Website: home-depot
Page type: billing-address
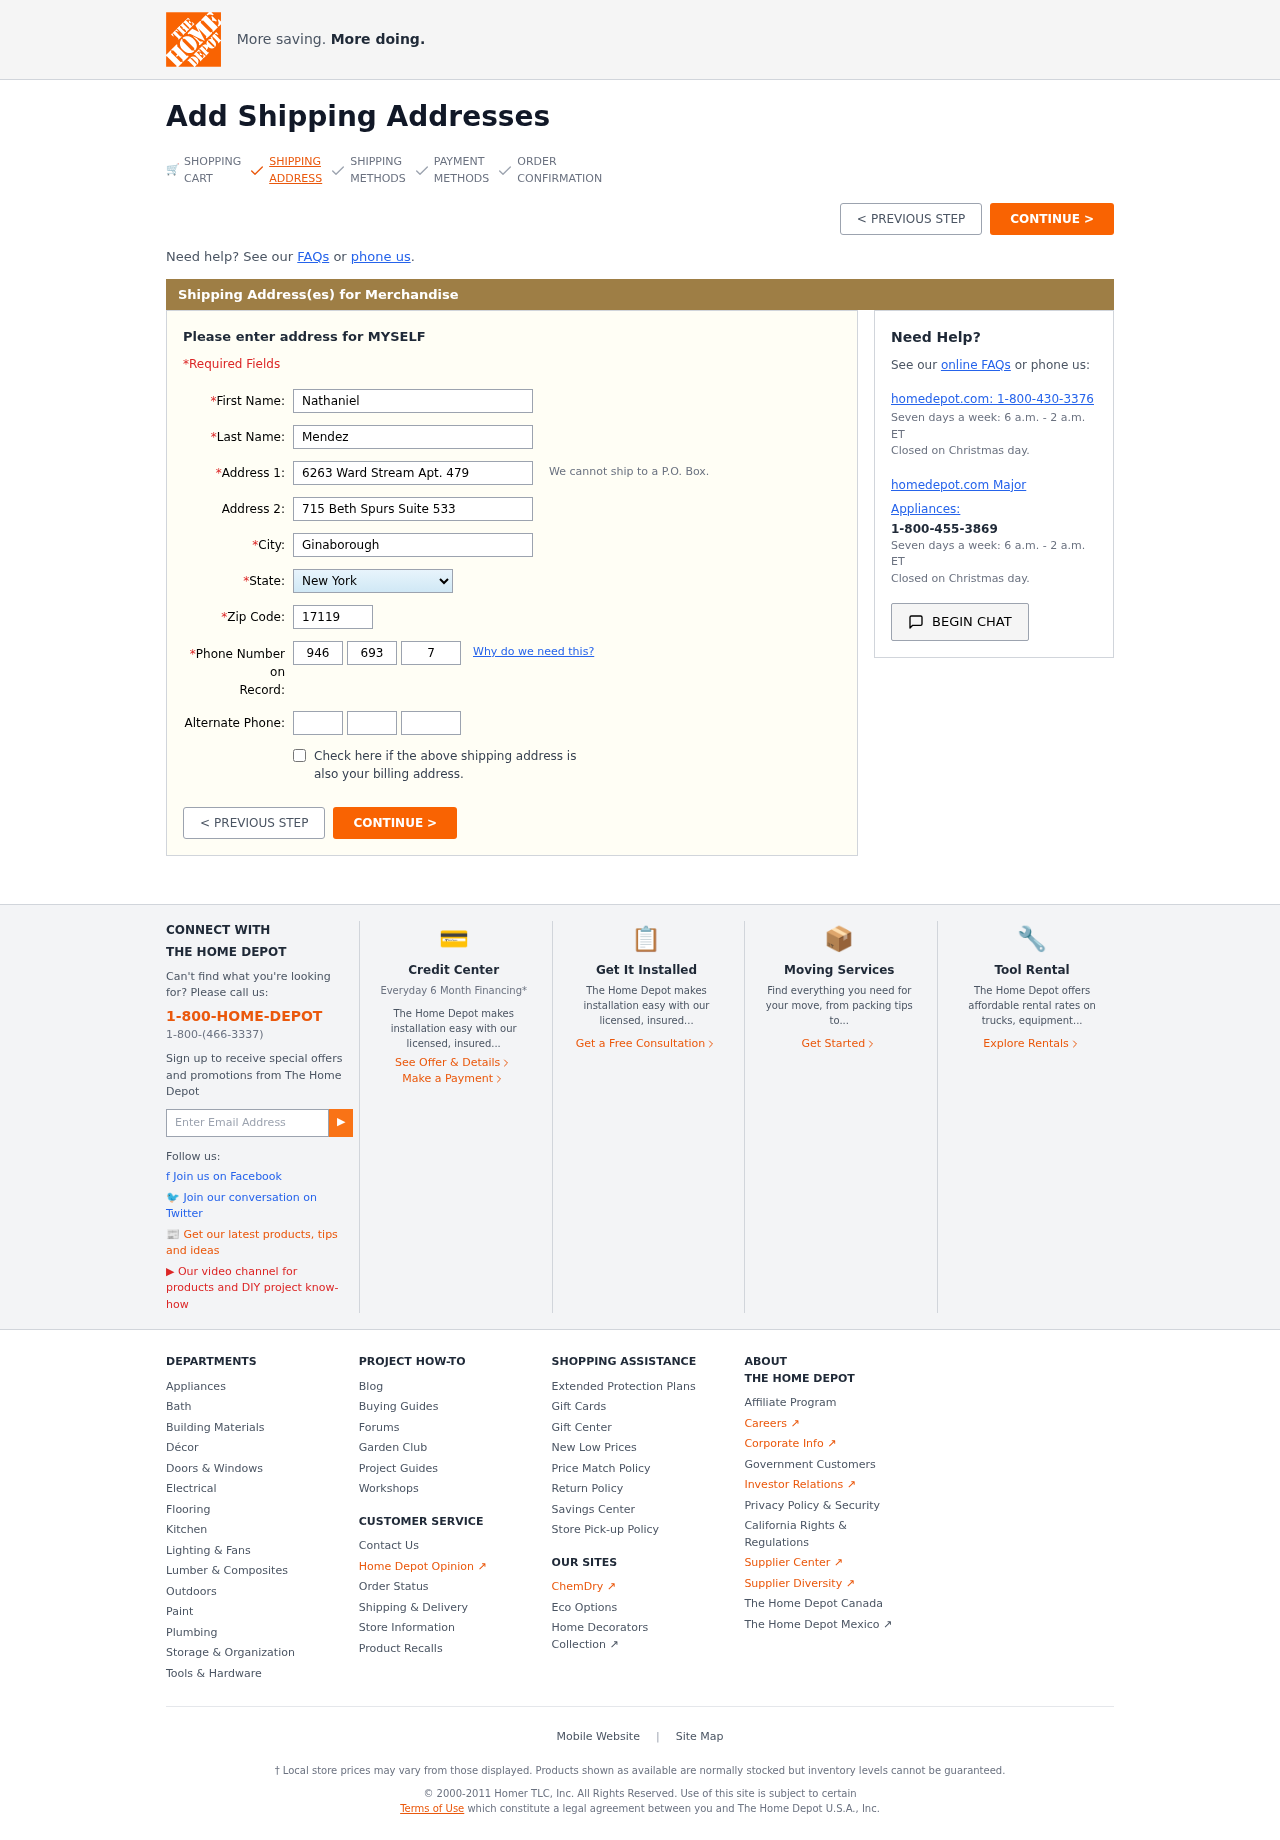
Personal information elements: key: PII_STATE
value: New York
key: PII_FIRSTNAME
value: Nathaniel
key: PII_LASTNAME
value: Mendez
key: PII_STREET
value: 6263 Ward Stream Apt. 479
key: PII_STREET2
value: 715 Beth Spurs Suite 533
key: PII_CITY
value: Ginaborough
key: PII_POSTCODE
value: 17119
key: PII_PHONE_AREA
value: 946
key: PII_PHONE_PREFIX
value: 693
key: PII_PHONE_LINE
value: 7230